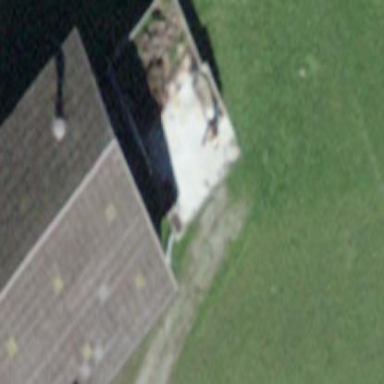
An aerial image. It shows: Barn.